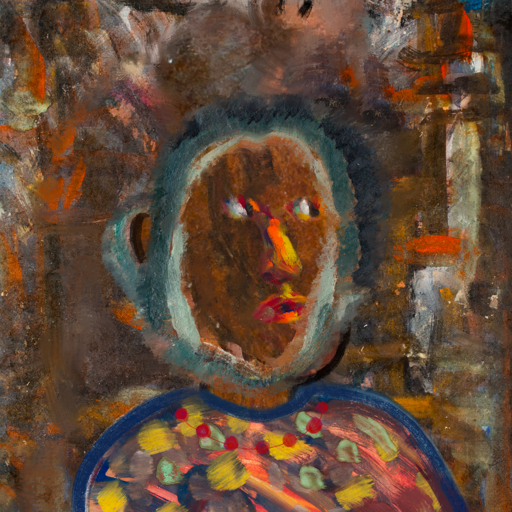
Background: GypsyQueen, Head And Neck Side: Mosgoul, Face Side: An_Impression, Bust: Mother_And_Son_Mother, Hair Side: Boggyland, Head Accessory: Blank, Second Necklace: Blank, Necklace: Irani_3, Baby: Blank